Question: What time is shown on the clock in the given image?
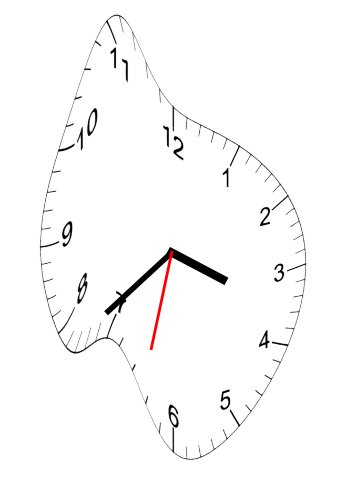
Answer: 03:37:32